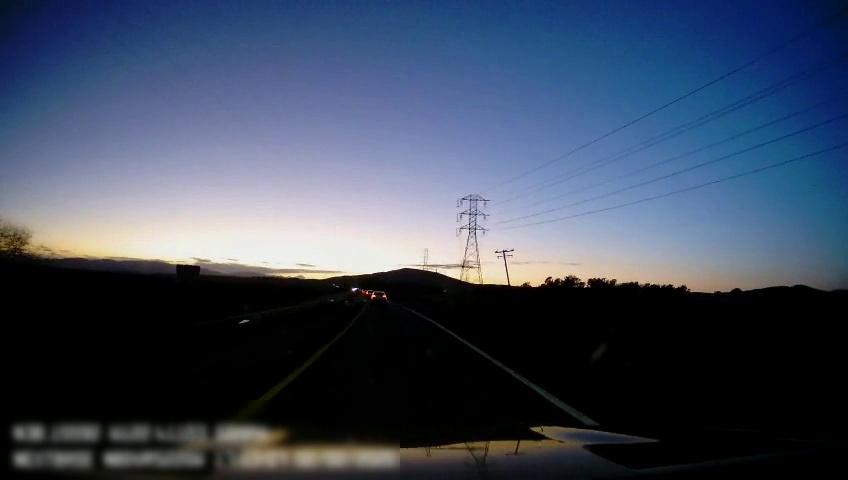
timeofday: Dusk/Dawn/Twilight
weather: Other
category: Drivable Space
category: Drivable Space
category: Vehicles | SUV
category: Vehicles | Car
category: Lanes | Current Lane
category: Lanes | Current Lane
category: Lanes | Opposite Lane